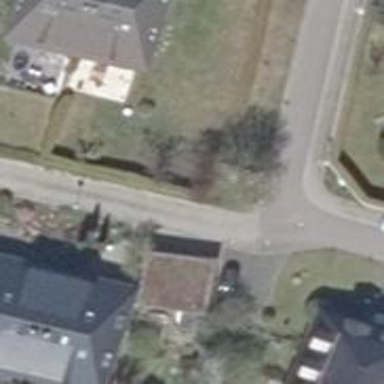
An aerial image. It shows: Asphalt road in residential area.